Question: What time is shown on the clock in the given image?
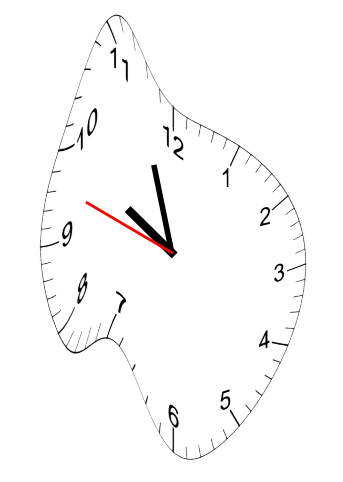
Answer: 09:56:48